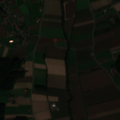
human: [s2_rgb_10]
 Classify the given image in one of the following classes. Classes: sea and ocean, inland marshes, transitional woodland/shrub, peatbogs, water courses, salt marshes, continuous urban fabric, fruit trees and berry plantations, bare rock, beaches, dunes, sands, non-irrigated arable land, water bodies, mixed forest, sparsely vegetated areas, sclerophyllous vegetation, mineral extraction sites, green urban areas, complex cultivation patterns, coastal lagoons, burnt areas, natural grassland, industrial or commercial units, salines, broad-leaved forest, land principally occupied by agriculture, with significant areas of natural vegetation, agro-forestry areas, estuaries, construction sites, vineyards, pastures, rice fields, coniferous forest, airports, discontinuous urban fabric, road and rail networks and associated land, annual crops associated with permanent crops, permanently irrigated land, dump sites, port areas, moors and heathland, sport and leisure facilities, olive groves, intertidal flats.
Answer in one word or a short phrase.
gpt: non-irrigated arable land, complex cultivation patterns, broad-leaved forest